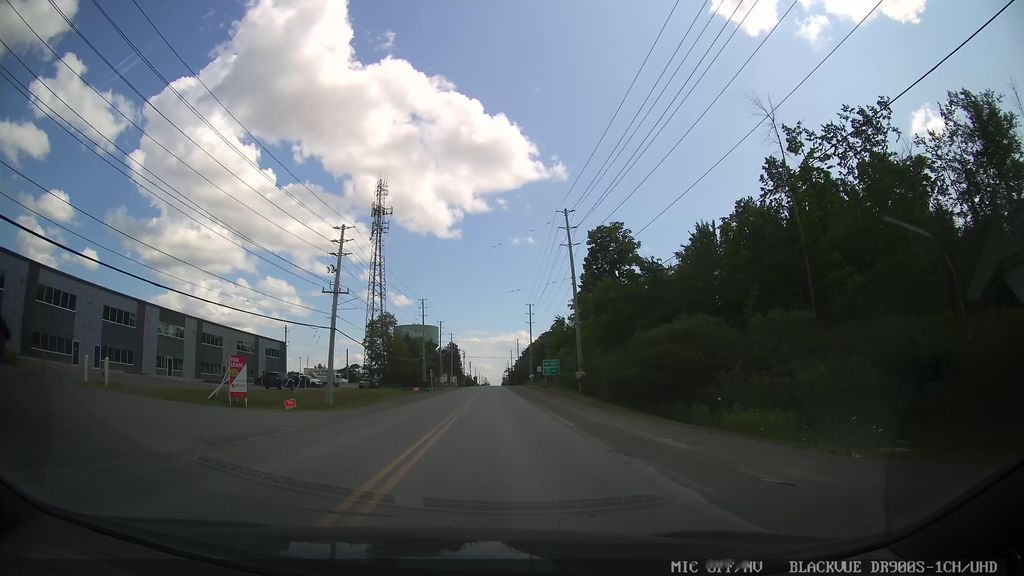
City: ottawa-gatineau